Question: I have the following dataset:
'''
subj <- c(rep(11,3),rep(12,3),rep(14,3),rep(15,3),rep(17,3),rep(18,3),rep(20,3))
group <- c(rep("u",3),rep("t",6),rep("u",6),rep("t",6))
time <- rep(1:3,7)
mean <- c(<PHONE>, <PHONE>, <PHONE>, <PHONE>, <PHONE>, <PHONE>, <PHONE>, <PHONE>, <PHONE>, <PHONE>, <PHONE>, <PHONE>, <PHONE>, <PHONE>, <PHONE>, <PHONE>, <PHONE>, <PHONE>, <PHONE>, <PHONE>, <PHONE>)
df <- data.frame(subj,group,time,mean)
df$subj <- as.factor(df$subj)
df$time <- as.factor(df$time)
'''
And now I create a barplot with ggplot2:
'''
library(ggplot2)
qplot(x=subj, y=mean*100, fill=time, data=df, geom="bar",stat="identity",position="dodge") +
facet_wrap(~ group)
'''

How do I make it so that the x-axis labels that are not present in each facet are not shown? How do I get equal distances between each subj (i.e. get rid of the bigger gaps)?
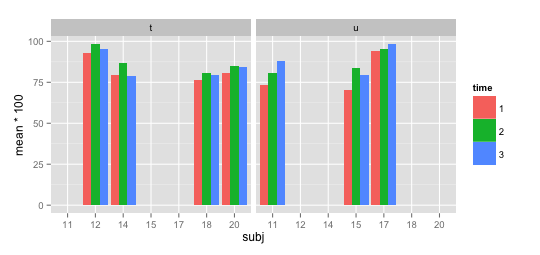
Answer: You can use 'scale="free"':
'''
ggplot(df, aes(x=subj, y=mean*100, fill=time)) +
geom_bar(stat="identity", position="dodge") +
facet_wrap(~ group, scale="free")
'''

Another option with slightly different aesthetics using 'facet_grid'. In contrast to the plots above, the panels aren't the same width here, but due to '"space="free_x"', the bars are the same widths.
'''
ggplot(df, aes(x=subj, y=mean*100, fill=time)) +
geom_bar(stat="identity", position="dodge") +
facet_grid(~ group, scale="free", space="free_x")
'''